Question: i have command in git Bash:
'git log -2' and it gave me results:

but now i want only show commit where number equals == '"ca82a6dff817ec66f44342007202690a93763949"' (first commit)
what's command?
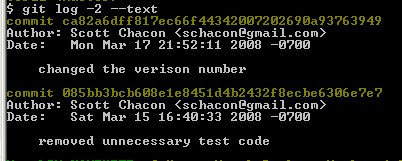
Answer: You can use git show:
'''
git show commit_id
'''
Or if you want to use log:
'''
git log -1 -U commit_id
'''